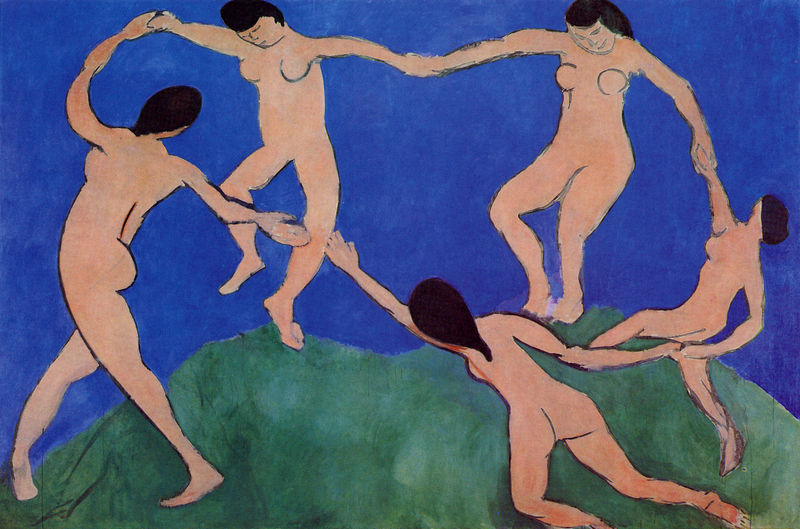
Titel: La danse (I) [La danse (esquise de panneau décoratif)]
Künstler: Henri Matisse
Standort: New York (New York)
Institution: The Museum of Modern Art
Schlagwörter: akt, berg, blau, dunkel, felsen, gemälde, hand, haut, himmel, kopf, körper, meer, nackt, wasser, akte, frauen, grün, menschen, bewegung, braun, brust, busen, frau, haar, rücken, schwarz, symbol, gras, wiese, expressionismus, fauves, fest, flächig, malerei, symbolismus, tanz, arme, halten, inkarnat, mensch, fünf, hände, hügel, natur, boden, haare, fassen, personen, musik, tanzen, tänzerin, tänzerinnen, kontrast, rosa, kinder, kreis, oval, beine, bein, brüste, farbig, hintern, bogen, moderne, laufen, russland, abstrakt, farben, fläche, modern, nabis, farbe, linien, naiv, drehen, füsse, wild, spielen, zopf, bauch, ring, fallen, geschlossen, freude, surrealismus, umriss, spiel, barfuss, nacktheit, offen, fuss, münchen, schweben, kontur, nakt, traum, konturen, stilisiert, hodler, ferien, umrisslinie, henri, scherenschnitt, tanzende, expressiv, springen, gespannt, dunkle haare, diagonale, seurat, reigen, elfen, fee, schwebend, tänzer, umrisslinien, matisse, ritual, spass, göttinnen, aktfiguren, henri matisse, fauvismus, verzerrt, spätwerk, abstarkt, ringelreihen, moma, kries, gemeinschaft, lebensfreude, stolpern, les fauves, chinese, schritte, new york, hande, tanzend, kreistanz, ringeltanz, ausruck, die badenden, die runde, eine hand lose, faux, heckje, henry matisse, hindtern, klare farbigkeit, klarer ausdruck, körperfarben, matissen, nakig, ringelrei, ringelreihe, rosa körper, rundtanz, sorglos, spielenden, spätw3erk, unbekümmert